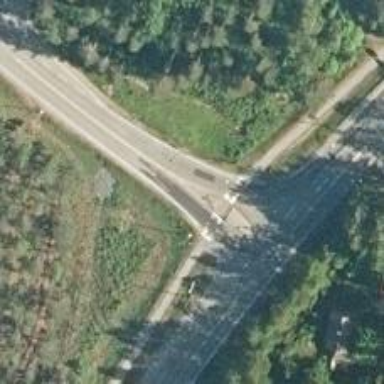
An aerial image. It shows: Uncontrolled crossing on the road.